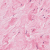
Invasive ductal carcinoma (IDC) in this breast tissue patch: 0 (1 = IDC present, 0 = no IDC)